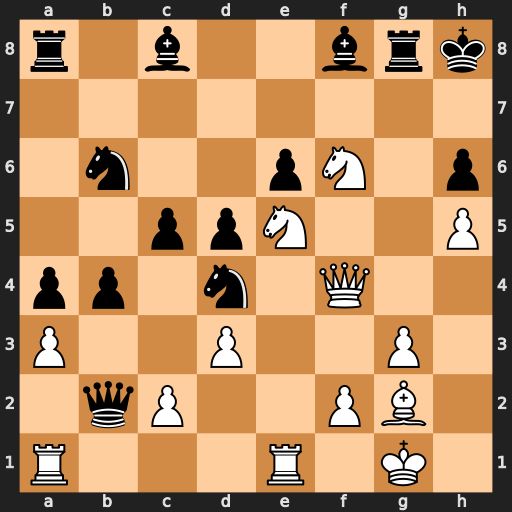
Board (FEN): r1b2brk/8/1n2pN1p/2ppN2P/pp1n1Q2/P2P2P1/1qP2PB1/R3R1K1
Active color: w
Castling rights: -
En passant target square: -
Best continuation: Nxg8 Ne2+ Rxe2